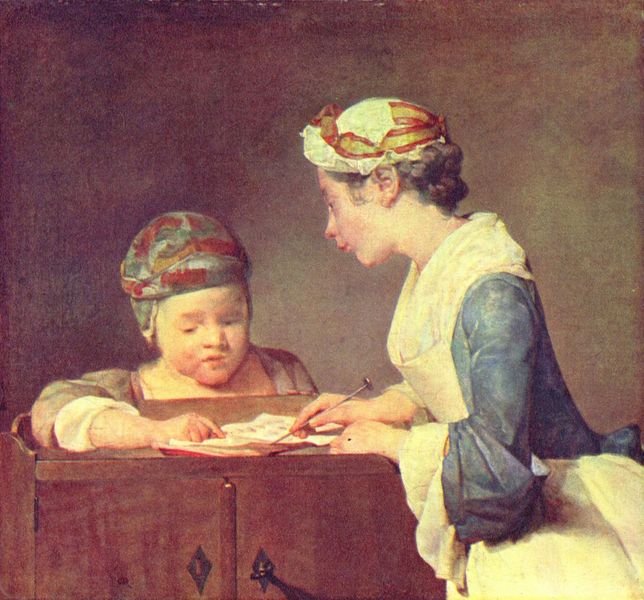
Titel: Die junge Lehrerin
Künstler: Jean-Baptiste Siméon Chardin
Standort: London
Institution: National Gallery
Schlagwörter: blau, blätter, gemälde, hand, schatten, weiß, gelb, grün, mädchen, braun, finger, frau, frisur, geste, grau, haar, hell, hintergrund, holz, hut, hüte, kleid, kopfbedeckungen, licht, mund, nase, ohr, orange, profil, szene, tisch, blick, dame, rot, schloss, tuch, beige, haube, muster, schleife, jung, mütze, wand, arm, band, gesicht, inkarnat, stehen, ärmel, bildnis, hals, hände, portrait, porträt, pastos, gewand, haare, stehend, tücher, kind, mutter, personen, tochter, blatt, kinn, lippe, lippen, locken, rosa, alltag, genre, stock, kopfbedeckung, schürze, spanien, dutt, magd, wangen, bücher, kommode, papier, schrank, schreibtisch, lehrer, lehrerin, schule, stab, unterricht, lila, violett, weis, ausdruck, querformat, kopftuch, zeigefinger, lesen, gestreift, streifen, zofe, metall, nadel, junge, rüschen, zeigen, oberkörper, masche, gemustert, griff, haarknoten, schild, knabe, buch, spanisch, amme, porträts, seite, manschetten, chardin, hauben, hausfrau, stift, pult, kleidchen, heft, kasten, scharniere, biedermeier, schreiben, scharnier, aufmerksam, kopftücher, fingerzeig, schlüssel, deuten, schüler, sekretär, femme, schränkchen, lernen, zeigestock, brusttuch, tishc, schrein, zeiger, beschläge, schlüsselloch, schlüsselschilder, helfen, frage, lehre, kledi, stäbchen, enfant, kindermädchen, lehren, stehens, korrektur, nain, gouvernante, schriebtisch, leseübung, alltagszene, die erzieherin, lesen und schreiben, nähnadel, privatlehrerin, schlagleiste, schulaufgaben, tischschrank, zeigeinstrument, leçon, junge lehrerin, école